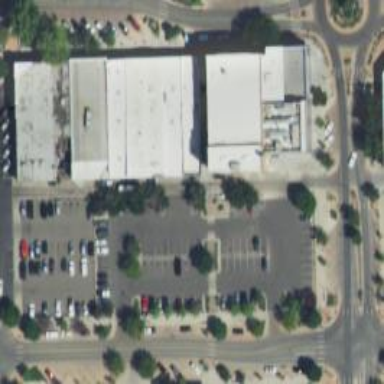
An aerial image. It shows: Parking space is available.